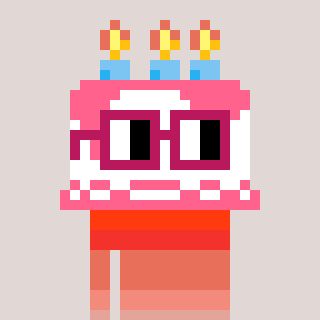
a pixel art character with square dark red glasses, a cake-shaped head and a gold-colored body on a warm background